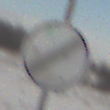
Verkehrszeichen: EndeSaemtlicherBegrenzungen
Umgebung: Outdoor, Nature
Tageszeit: MorningAfternoon
Wetter: Overcast
Licht: Natural
Jahreszeit: Winter
Kontrast: LowContrast